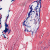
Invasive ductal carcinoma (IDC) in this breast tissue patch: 0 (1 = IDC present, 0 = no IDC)